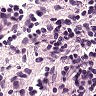
Metastatic tissue present: no